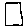
Label: square